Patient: sex F, age 58
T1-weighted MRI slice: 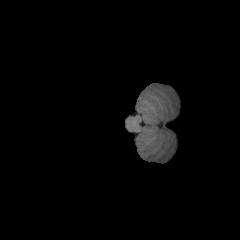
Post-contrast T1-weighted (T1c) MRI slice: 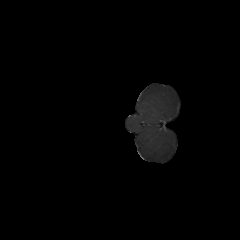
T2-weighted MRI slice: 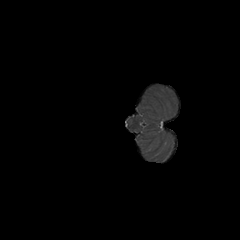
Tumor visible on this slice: no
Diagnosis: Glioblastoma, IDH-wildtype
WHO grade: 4